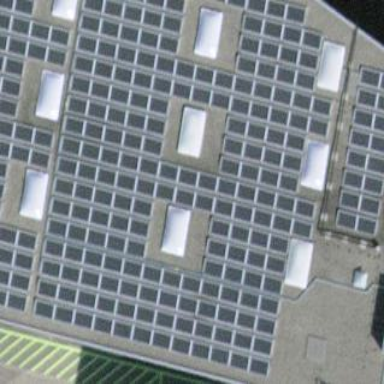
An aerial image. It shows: Building with solar photovoltaic panel as power generator.